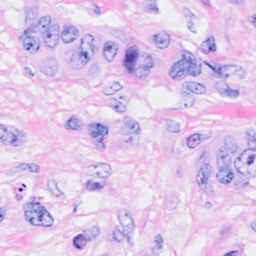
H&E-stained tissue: Breast